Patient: sex M, age 57
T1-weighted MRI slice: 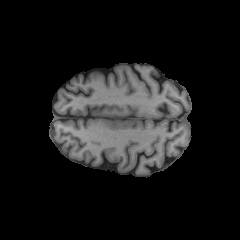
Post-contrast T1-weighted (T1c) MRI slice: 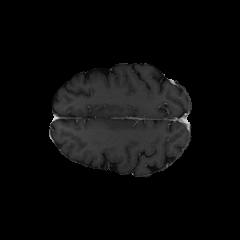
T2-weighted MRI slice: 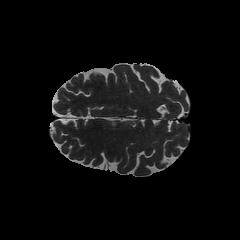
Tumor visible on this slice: no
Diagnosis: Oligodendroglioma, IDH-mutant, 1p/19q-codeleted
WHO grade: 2